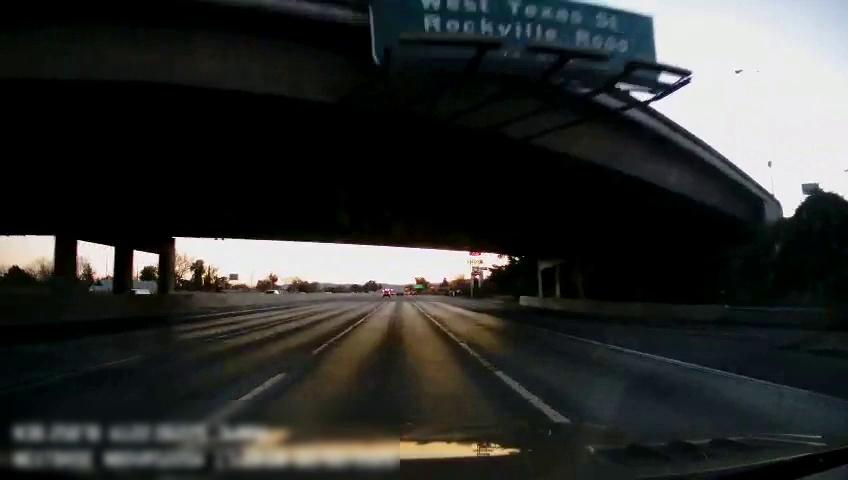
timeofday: Day
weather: Sunny
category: Drivable Space
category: Vehicles | SUV
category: Vehicles | SUV
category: Lanes | Current Lane
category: Lanes | Alternate Lane
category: Lanes | Alternate Lane
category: Lanes | Current Lane
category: Lanes | Alternate Lane
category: Traffic | Signs